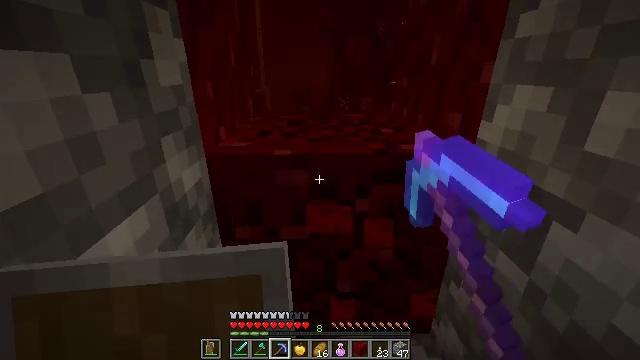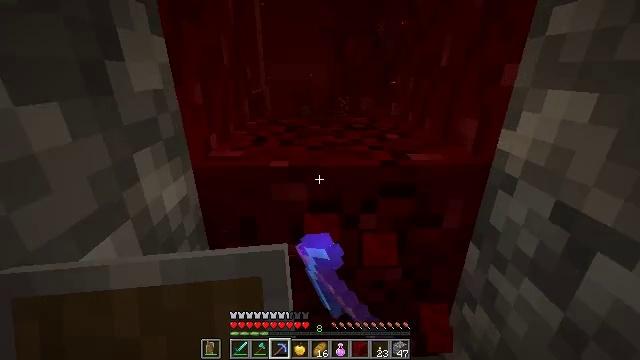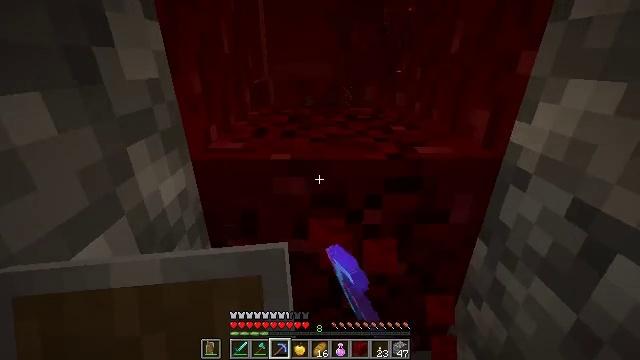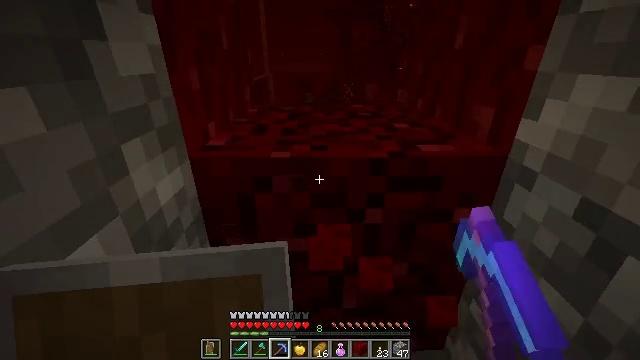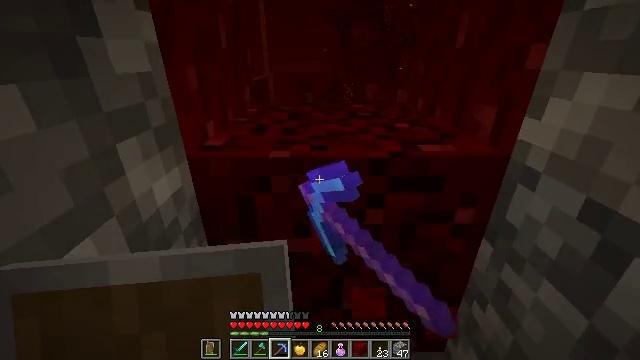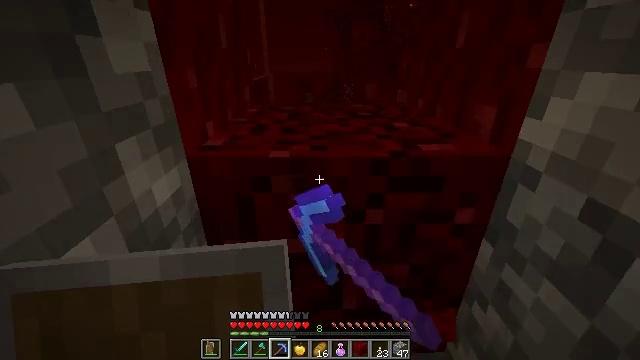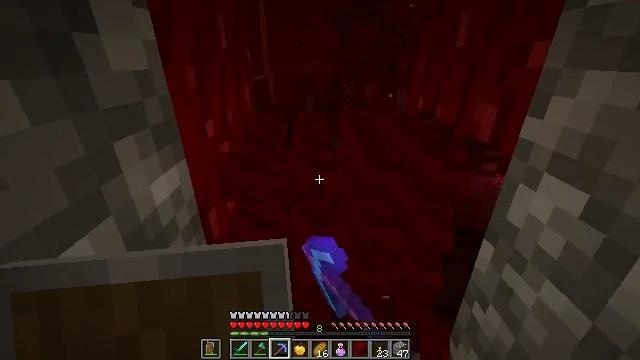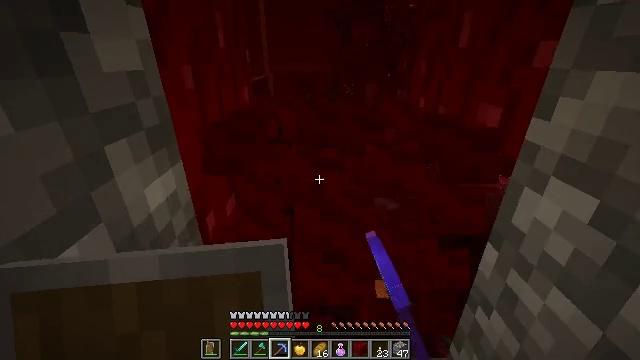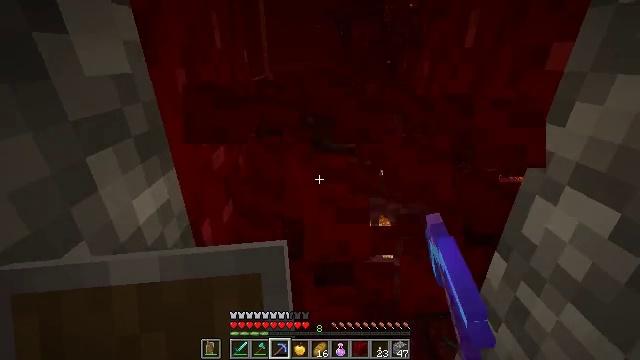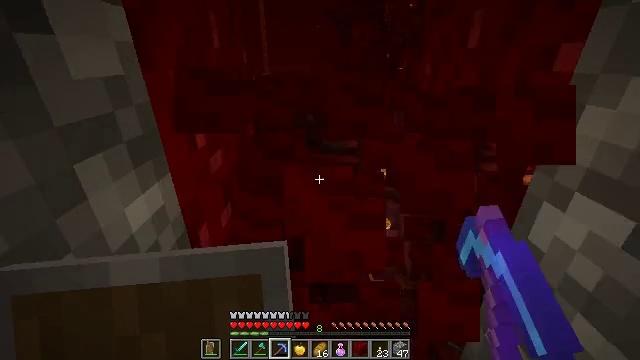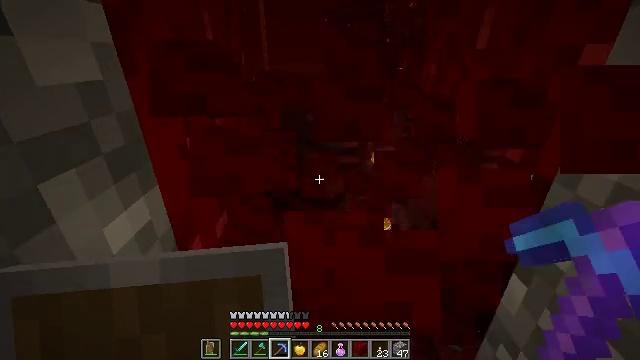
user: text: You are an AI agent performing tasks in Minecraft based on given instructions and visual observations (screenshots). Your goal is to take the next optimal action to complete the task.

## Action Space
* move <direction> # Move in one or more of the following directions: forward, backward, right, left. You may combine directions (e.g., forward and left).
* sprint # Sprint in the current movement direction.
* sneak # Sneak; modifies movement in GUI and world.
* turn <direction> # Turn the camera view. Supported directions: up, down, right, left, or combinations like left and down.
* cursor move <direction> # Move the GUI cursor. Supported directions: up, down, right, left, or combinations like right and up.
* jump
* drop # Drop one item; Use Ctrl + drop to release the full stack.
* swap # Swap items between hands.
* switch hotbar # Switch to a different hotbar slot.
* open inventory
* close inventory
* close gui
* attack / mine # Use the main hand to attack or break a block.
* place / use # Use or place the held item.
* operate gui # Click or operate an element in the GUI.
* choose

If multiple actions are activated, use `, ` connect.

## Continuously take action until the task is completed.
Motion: motion action
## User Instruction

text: Harvest nether wart blocks for resources.
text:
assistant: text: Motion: move forward, sneak, attack / mine
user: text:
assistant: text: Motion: sneak, turn down, attack / mine
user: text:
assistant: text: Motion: sneak, attack / mine
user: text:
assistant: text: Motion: sneak, attack / mine
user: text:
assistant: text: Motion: sneak, attack / mine
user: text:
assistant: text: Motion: sneak, attack / mine
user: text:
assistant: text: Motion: move forward, sneak, attack / mine
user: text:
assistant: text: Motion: move forward, sneak, attack / mine
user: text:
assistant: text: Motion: move forward, sneak, attack / mine
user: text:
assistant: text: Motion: move forward, sneak, attack / mine
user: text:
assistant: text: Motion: sneak, attack / mine